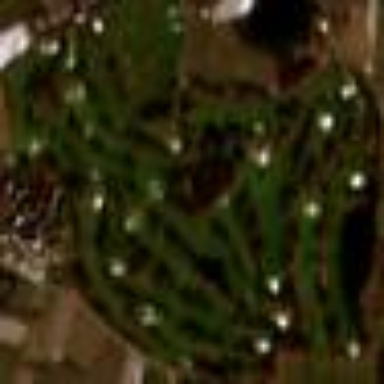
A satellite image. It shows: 18-hole golf course classified as leisure land.